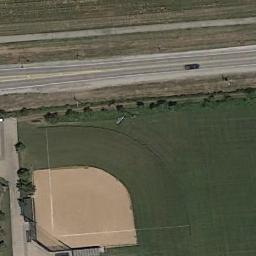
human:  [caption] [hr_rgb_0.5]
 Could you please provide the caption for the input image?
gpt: There is a baseball diamond in the grass along the houses .

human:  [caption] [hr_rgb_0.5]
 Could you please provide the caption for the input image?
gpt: In the picture there is a baseball field and a parking lot .

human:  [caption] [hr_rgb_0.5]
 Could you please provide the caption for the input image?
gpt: A baseball diamond is in the middle of grass next to a road .

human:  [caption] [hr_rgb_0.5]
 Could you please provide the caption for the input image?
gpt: A baseball diamond on the lawn with some trees and some roads beside .

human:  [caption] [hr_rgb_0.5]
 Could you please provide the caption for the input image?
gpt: A few roads are next to the baseball diamond .